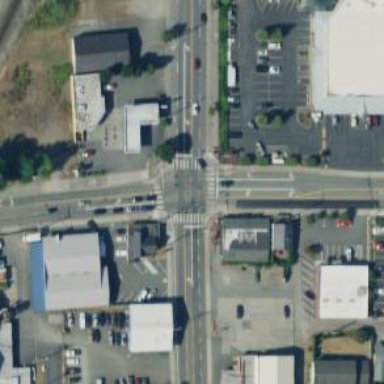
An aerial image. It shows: Crossing road.